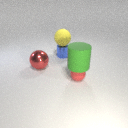
small blue metal cylinder to the left of small red rubber sphere